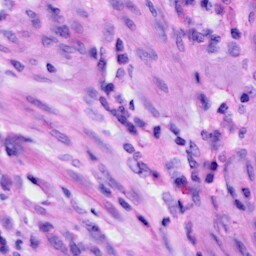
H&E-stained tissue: Cervix